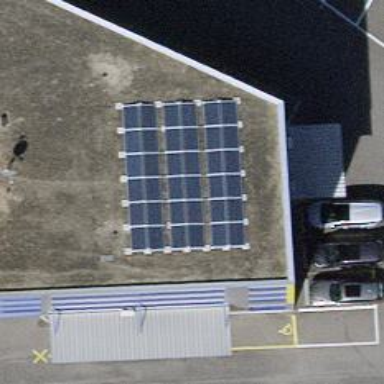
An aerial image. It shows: Solar power generator using photovoltaic panels.